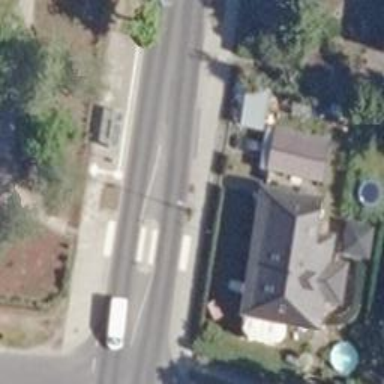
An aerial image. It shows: Secondary road with separate asphalt sidewalk.